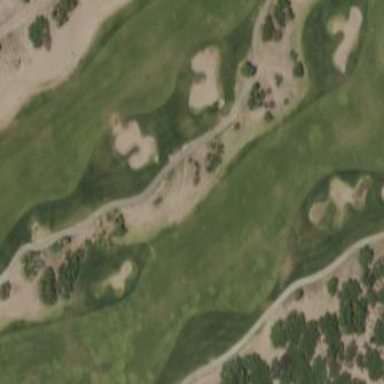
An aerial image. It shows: Scenic golf fairway.